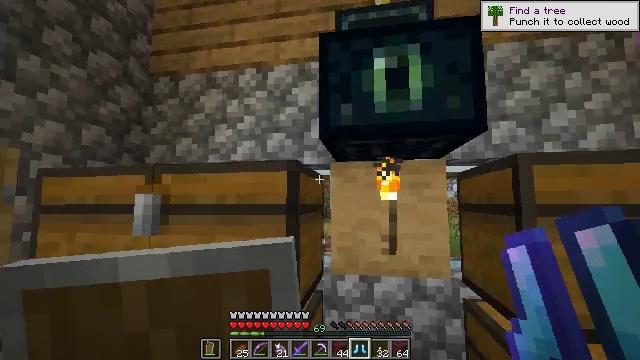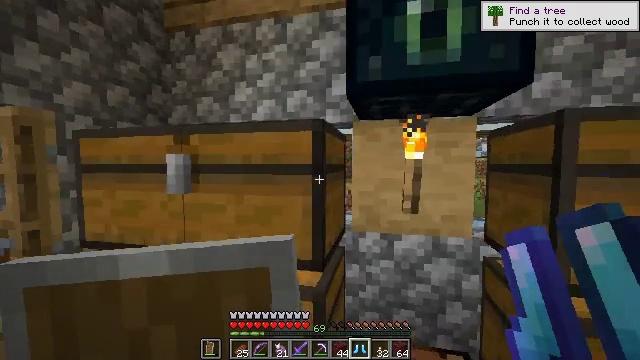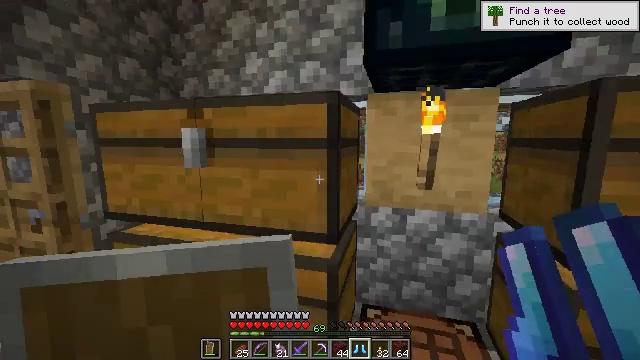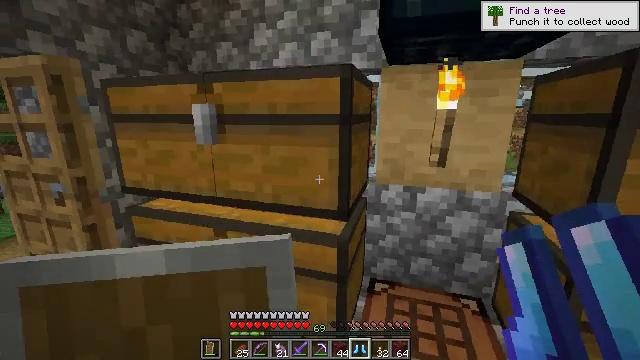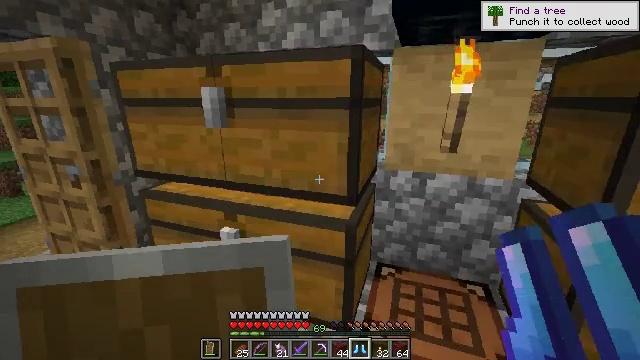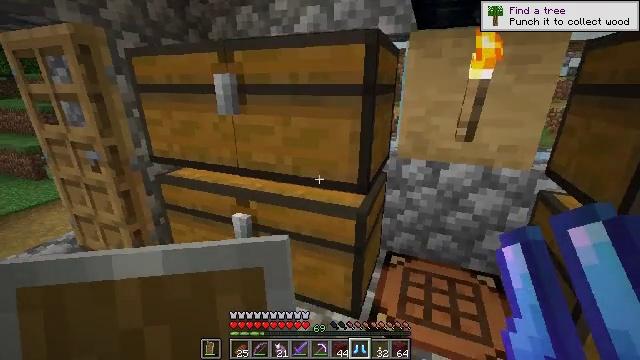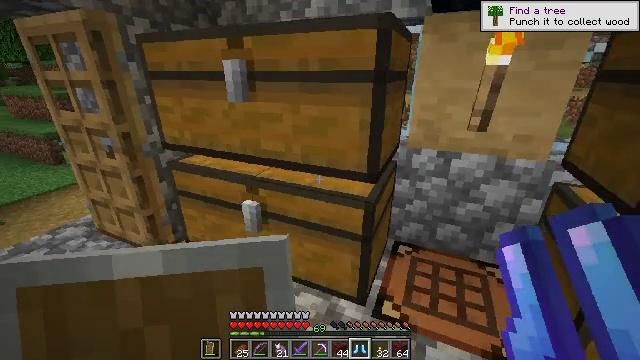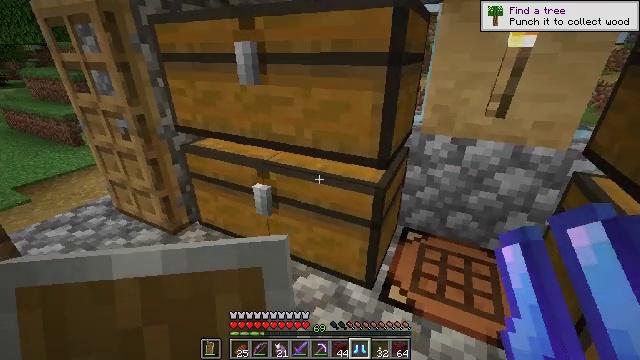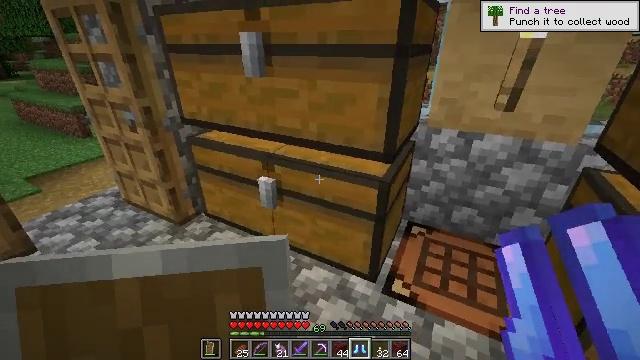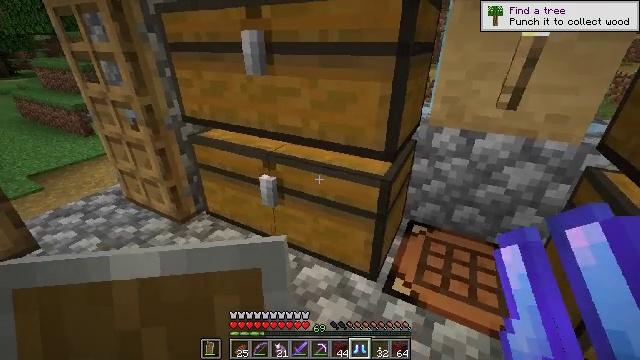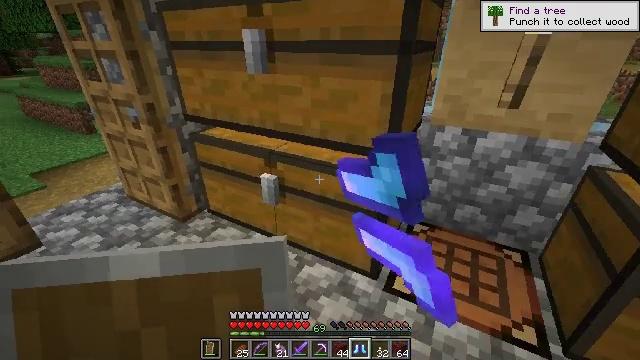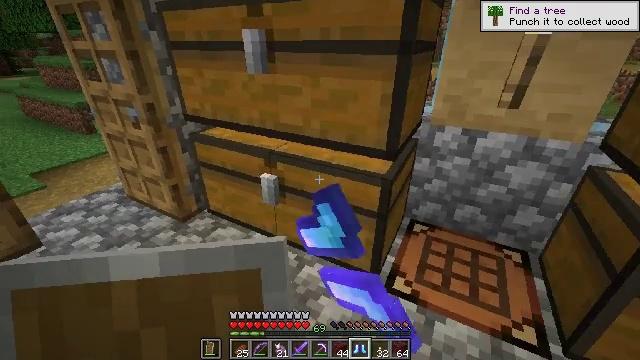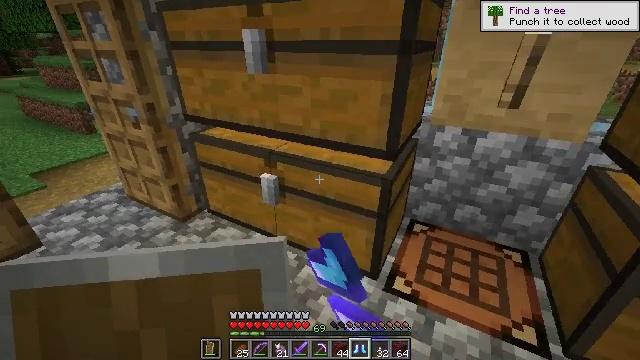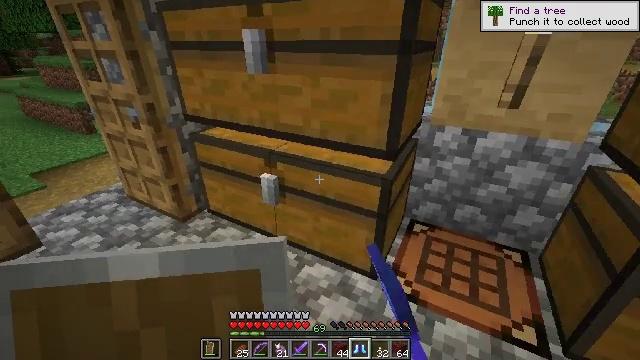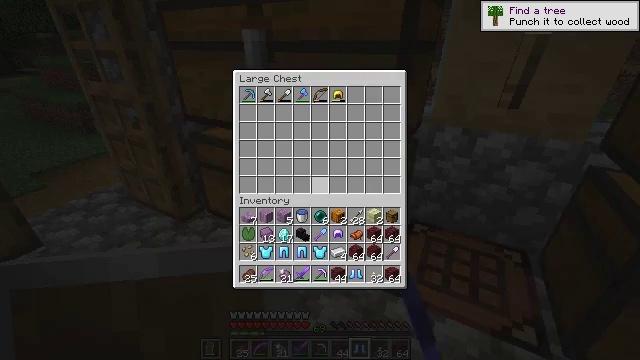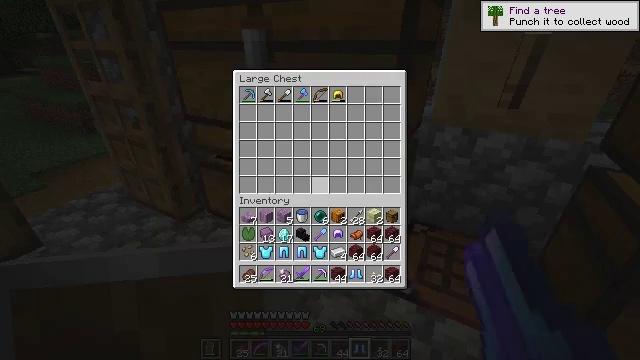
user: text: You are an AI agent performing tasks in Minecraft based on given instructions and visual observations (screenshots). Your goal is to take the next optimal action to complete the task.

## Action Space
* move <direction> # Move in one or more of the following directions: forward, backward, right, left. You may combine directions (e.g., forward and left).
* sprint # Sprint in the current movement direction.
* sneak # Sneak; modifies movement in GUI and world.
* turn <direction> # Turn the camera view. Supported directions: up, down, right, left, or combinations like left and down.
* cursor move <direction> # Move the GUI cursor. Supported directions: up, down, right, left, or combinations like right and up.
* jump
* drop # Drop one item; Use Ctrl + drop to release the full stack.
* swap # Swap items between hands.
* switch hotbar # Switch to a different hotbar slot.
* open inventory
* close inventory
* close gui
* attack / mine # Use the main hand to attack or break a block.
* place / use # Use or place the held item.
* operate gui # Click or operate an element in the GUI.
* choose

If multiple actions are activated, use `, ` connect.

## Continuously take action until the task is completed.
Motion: motion action
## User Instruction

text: Craft a shulker box.
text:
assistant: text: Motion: turn left and down
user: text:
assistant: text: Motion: turn left and down
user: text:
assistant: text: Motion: turn left and down
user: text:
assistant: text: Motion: turn left and down
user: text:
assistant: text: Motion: turn left and down
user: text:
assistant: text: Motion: turn left and down
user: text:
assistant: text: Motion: turn left and down
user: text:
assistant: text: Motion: turn left and down
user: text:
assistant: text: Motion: use / place
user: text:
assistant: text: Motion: use / place
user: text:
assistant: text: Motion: use / place
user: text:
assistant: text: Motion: no_op
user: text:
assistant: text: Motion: no_op
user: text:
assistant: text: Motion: no_op
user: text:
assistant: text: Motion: no_op
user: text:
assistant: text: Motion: no_op
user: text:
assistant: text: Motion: no_op
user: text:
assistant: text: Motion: close inventory
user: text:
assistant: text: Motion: turn right and up, close inventory
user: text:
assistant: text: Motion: turn right and up
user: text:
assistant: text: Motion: turn up
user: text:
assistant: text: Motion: use / place
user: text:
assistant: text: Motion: use / place
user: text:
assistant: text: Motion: use / place
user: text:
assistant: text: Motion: no_op
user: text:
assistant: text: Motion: no_op
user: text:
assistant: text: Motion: no_op
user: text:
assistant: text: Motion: no_op
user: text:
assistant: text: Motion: no_op
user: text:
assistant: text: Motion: no_op